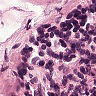
Metastatic tissue present: no